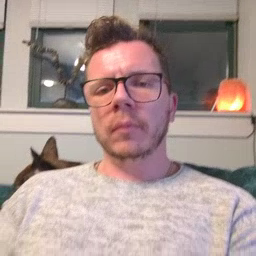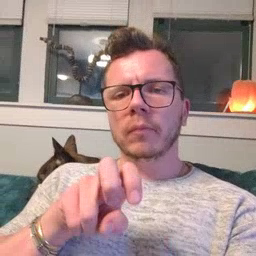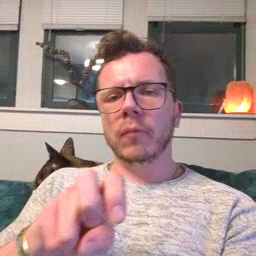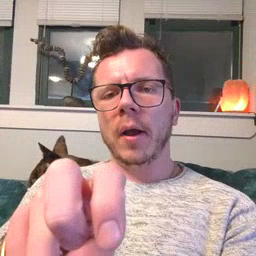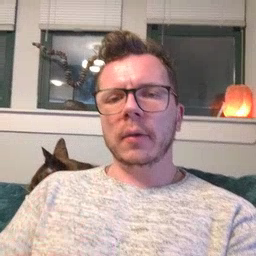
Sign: ride